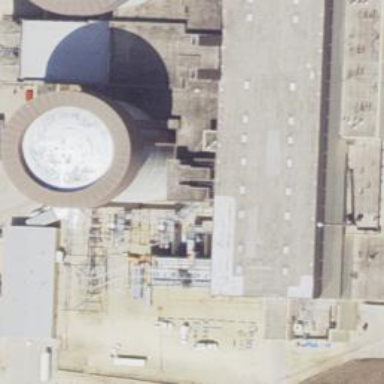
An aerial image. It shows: Nuclear power generator.